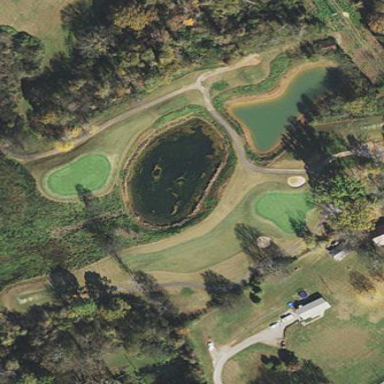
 serving as water hazard for golf course."